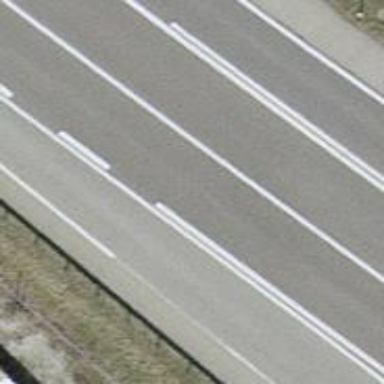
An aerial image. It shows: Motorway junction.